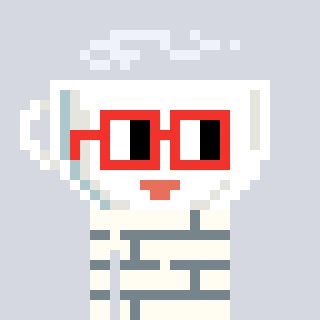
a pixel art character with square red glasses, a mug-shaped head and a grayscale-colored body on a cool background